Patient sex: F
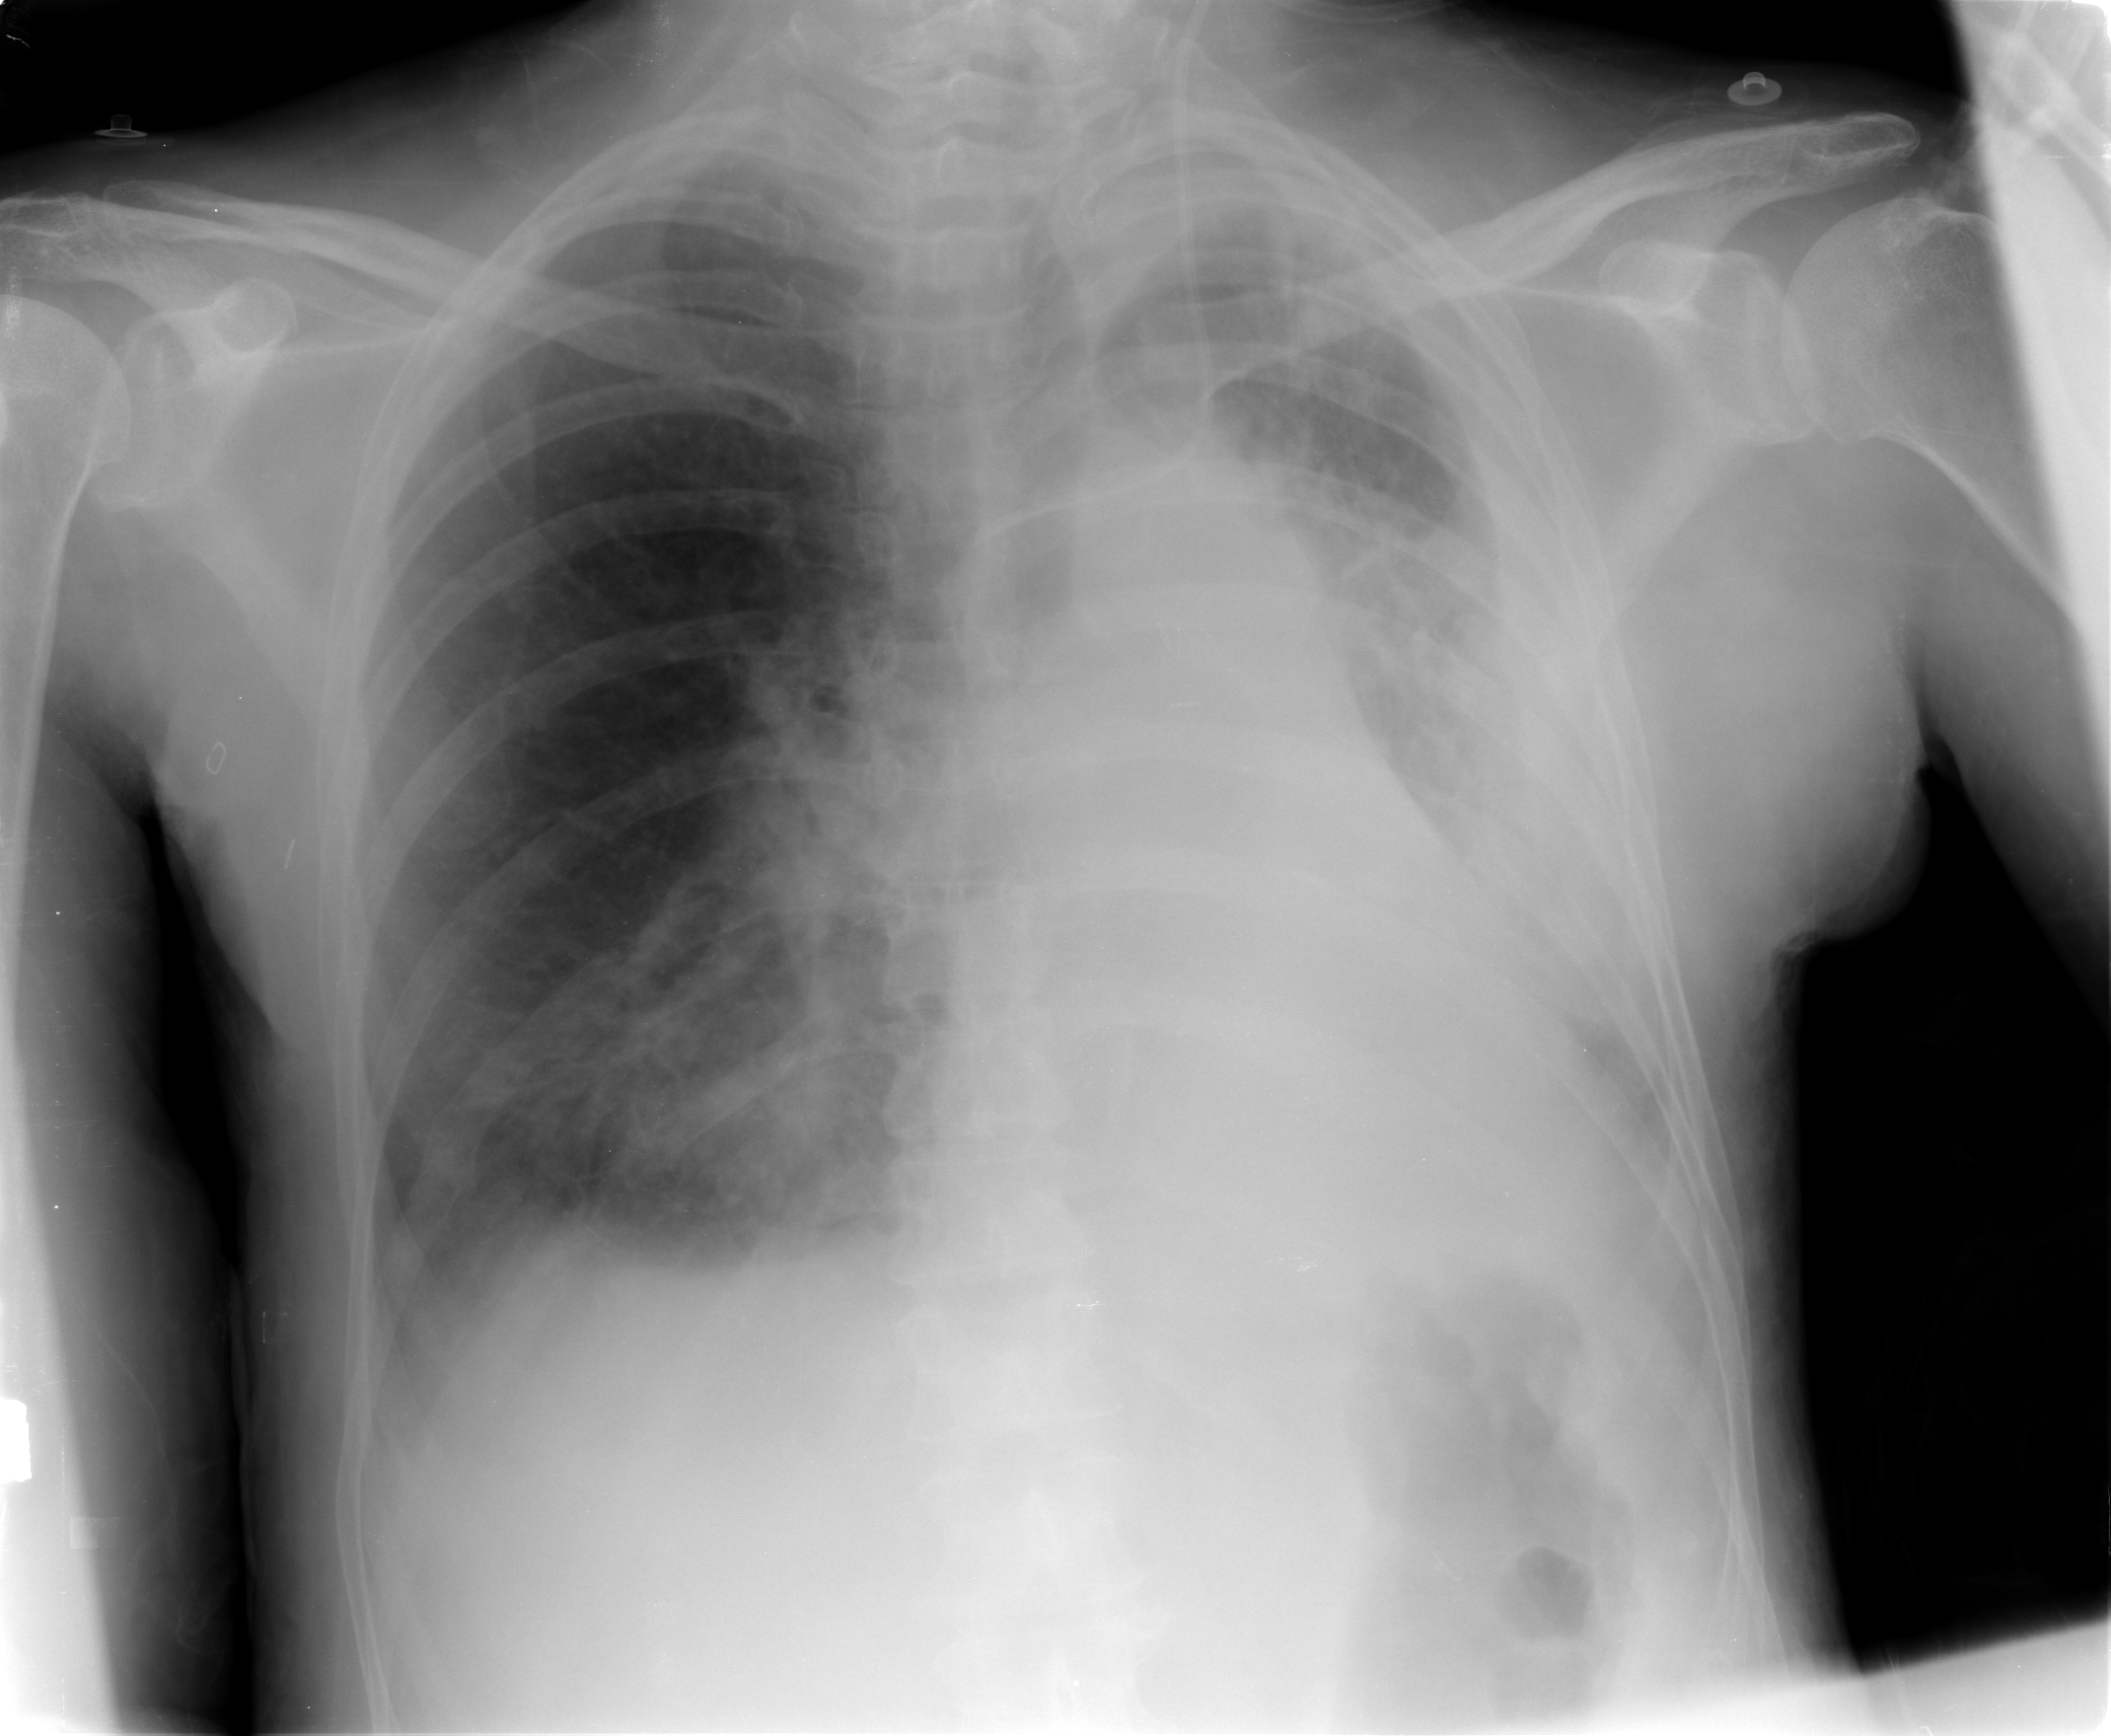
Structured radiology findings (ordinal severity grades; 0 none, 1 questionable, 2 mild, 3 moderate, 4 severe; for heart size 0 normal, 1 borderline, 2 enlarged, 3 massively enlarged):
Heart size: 0
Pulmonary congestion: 2
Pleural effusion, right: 2
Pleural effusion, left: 3
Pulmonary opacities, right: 2
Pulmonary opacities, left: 3
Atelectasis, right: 3
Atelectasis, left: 3